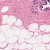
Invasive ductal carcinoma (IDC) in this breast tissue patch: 0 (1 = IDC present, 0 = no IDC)